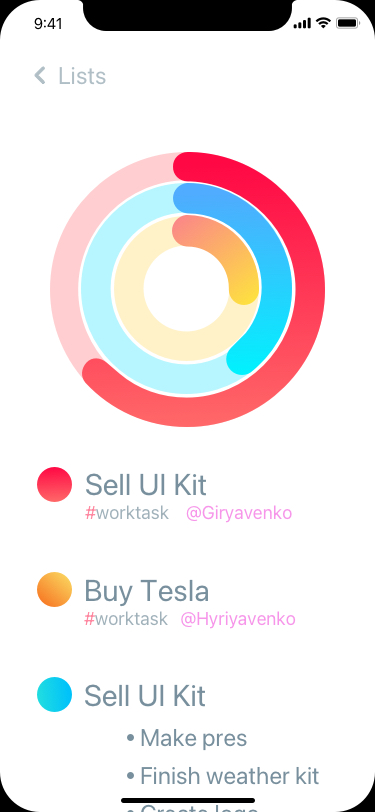
Text in this UI design:
Lists
Buy Tesla
#worktask
@Hyriyavenko
Sell UI Kit
#worktask
@Giryavenko
Sell UI Kit
Make pres
Finish weather kit
Create logo